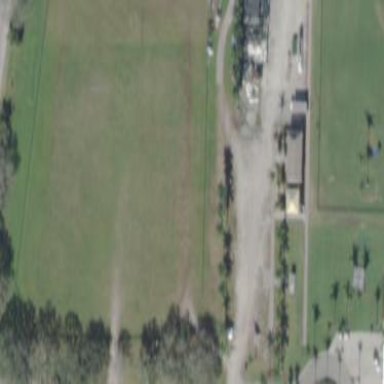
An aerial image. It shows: Grass track designated for horse racing on leisure land.